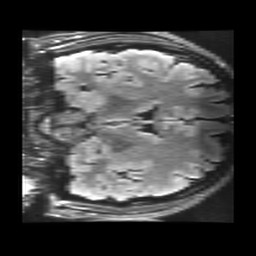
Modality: FLAIR
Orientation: coronal
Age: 18
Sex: female
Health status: healthy
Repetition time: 12 s
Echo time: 0.09782 s